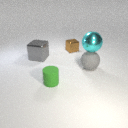
small brown metal cube behind small green rubber cylinder